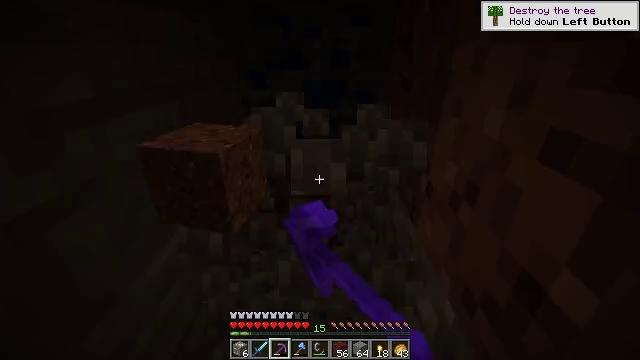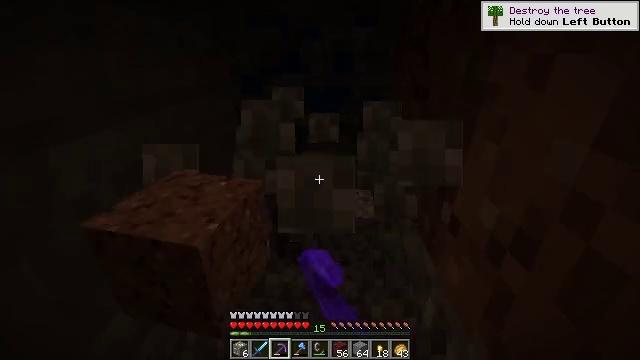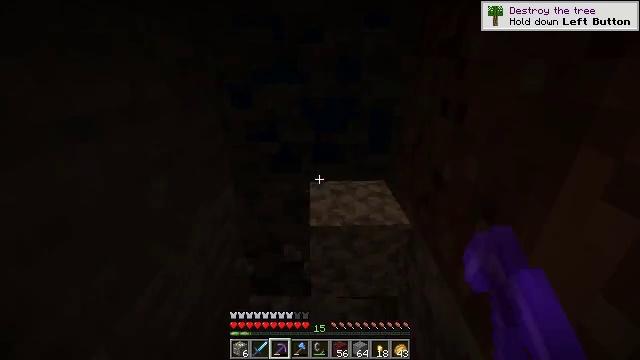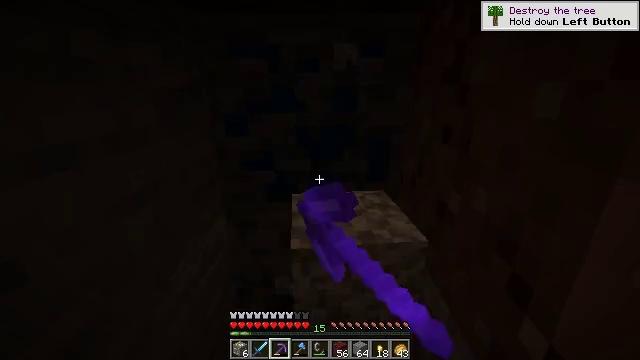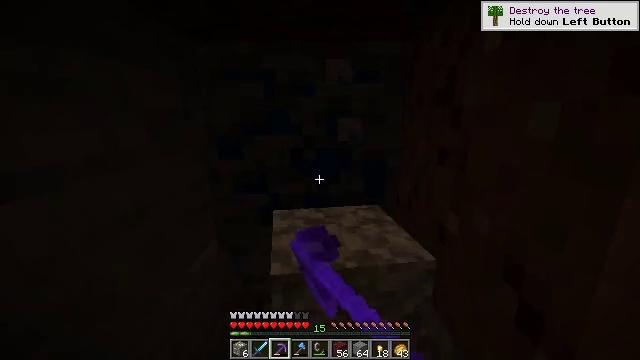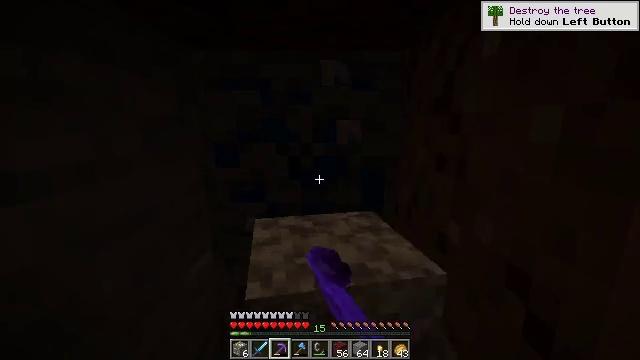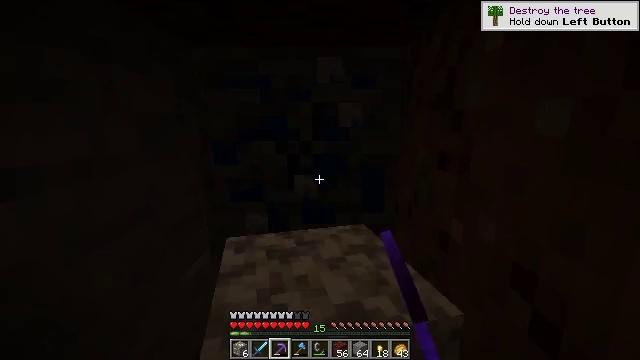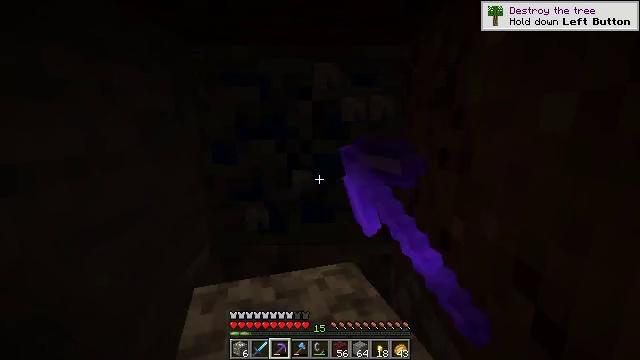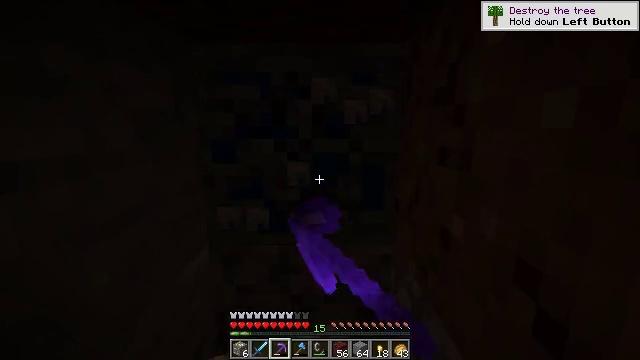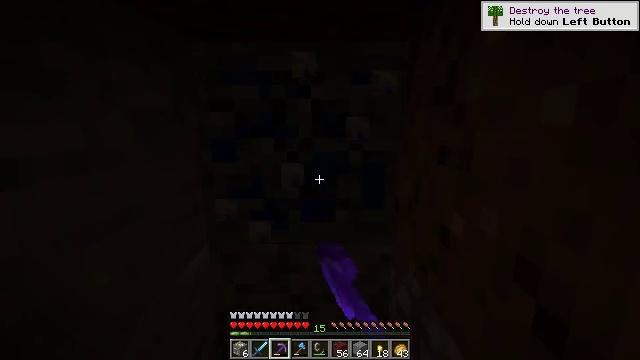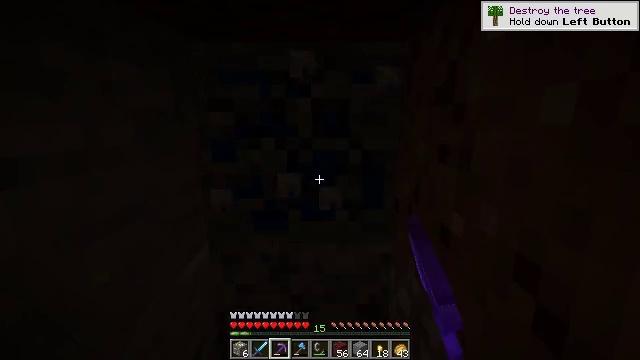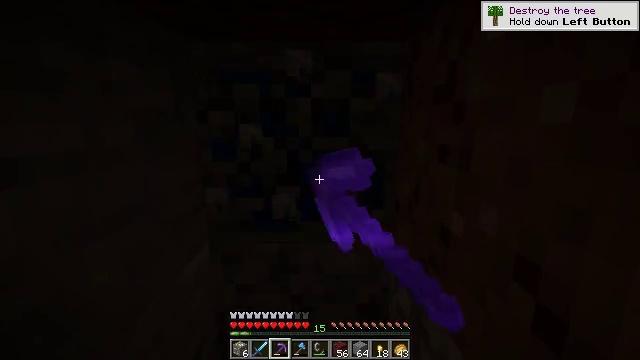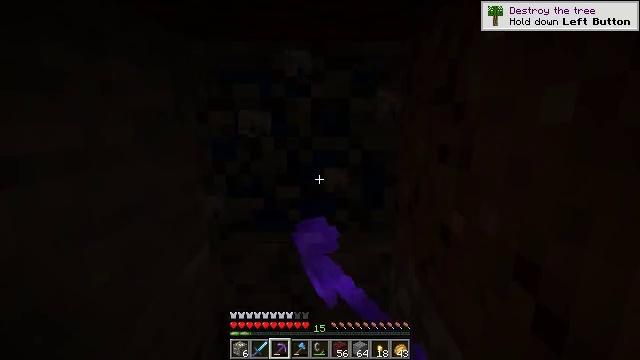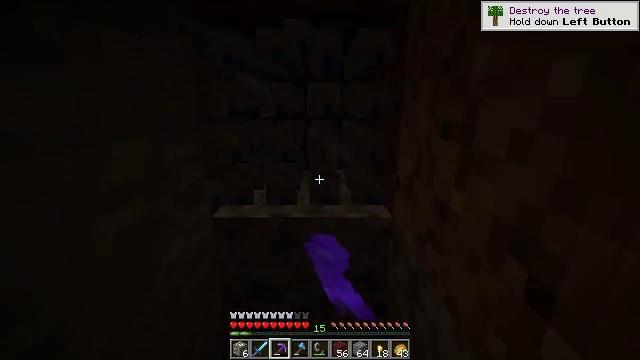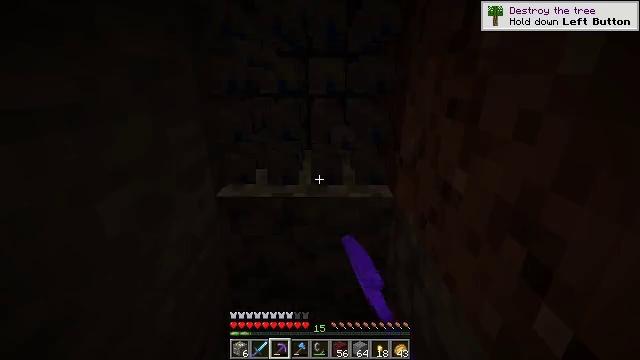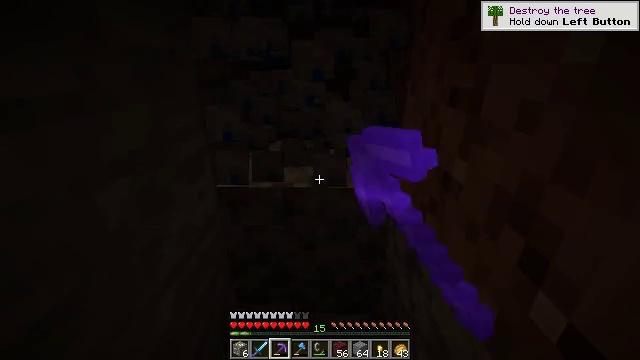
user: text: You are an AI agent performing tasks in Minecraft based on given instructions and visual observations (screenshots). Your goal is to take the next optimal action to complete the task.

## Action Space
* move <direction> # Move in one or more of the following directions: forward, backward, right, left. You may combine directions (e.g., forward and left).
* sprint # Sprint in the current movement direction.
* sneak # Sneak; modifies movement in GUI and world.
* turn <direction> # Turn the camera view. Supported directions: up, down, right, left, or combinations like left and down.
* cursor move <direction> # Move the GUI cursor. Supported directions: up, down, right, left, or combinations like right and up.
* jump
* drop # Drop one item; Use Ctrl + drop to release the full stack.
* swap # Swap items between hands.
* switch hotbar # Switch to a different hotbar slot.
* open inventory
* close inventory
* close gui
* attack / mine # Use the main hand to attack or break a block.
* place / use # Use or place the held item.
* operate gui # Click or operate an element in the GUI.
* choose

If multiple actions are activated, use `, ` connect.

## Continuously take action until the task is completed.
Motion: motion action
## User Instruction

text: Collect lapis ore for enchanting.
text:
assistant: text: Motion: move forward, attack / mine
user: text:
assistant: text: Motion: attack / mine
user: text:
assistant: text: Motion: turn up, attack / mine
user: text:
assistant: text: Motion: turn right and up, attack / mine
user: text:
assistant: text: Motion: turn up, attack / mine
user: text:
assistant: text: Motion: attack / mine
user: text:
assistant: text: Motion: attack / mine
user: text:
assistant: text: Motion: attack / mine
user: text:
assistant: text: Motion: attack / mine
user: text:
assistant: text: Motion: attack / mine
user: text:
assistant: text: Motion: attack / mine
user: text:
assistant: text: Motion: attack / mine
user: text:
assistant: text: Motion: turn down, attack / mine
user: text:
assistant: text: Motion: turn down, attack / mine
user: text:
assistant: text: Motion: turn down, attack / mine
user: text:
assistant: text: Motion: turn down, attack / mine
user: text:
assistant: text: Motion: attack / mine
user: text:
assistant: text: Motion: attack / mine